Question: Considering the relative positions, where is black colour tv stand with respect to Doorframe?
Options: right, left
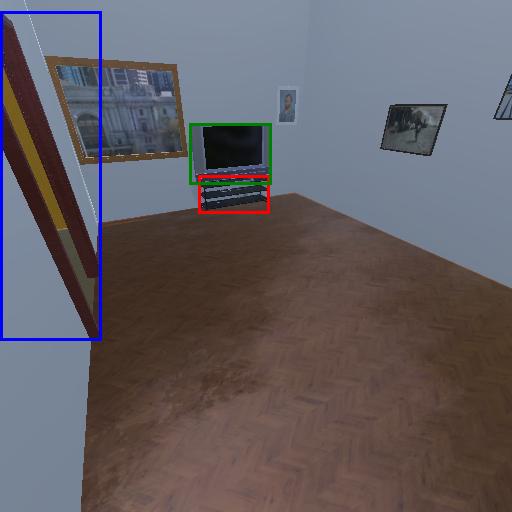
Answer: right